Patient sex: F
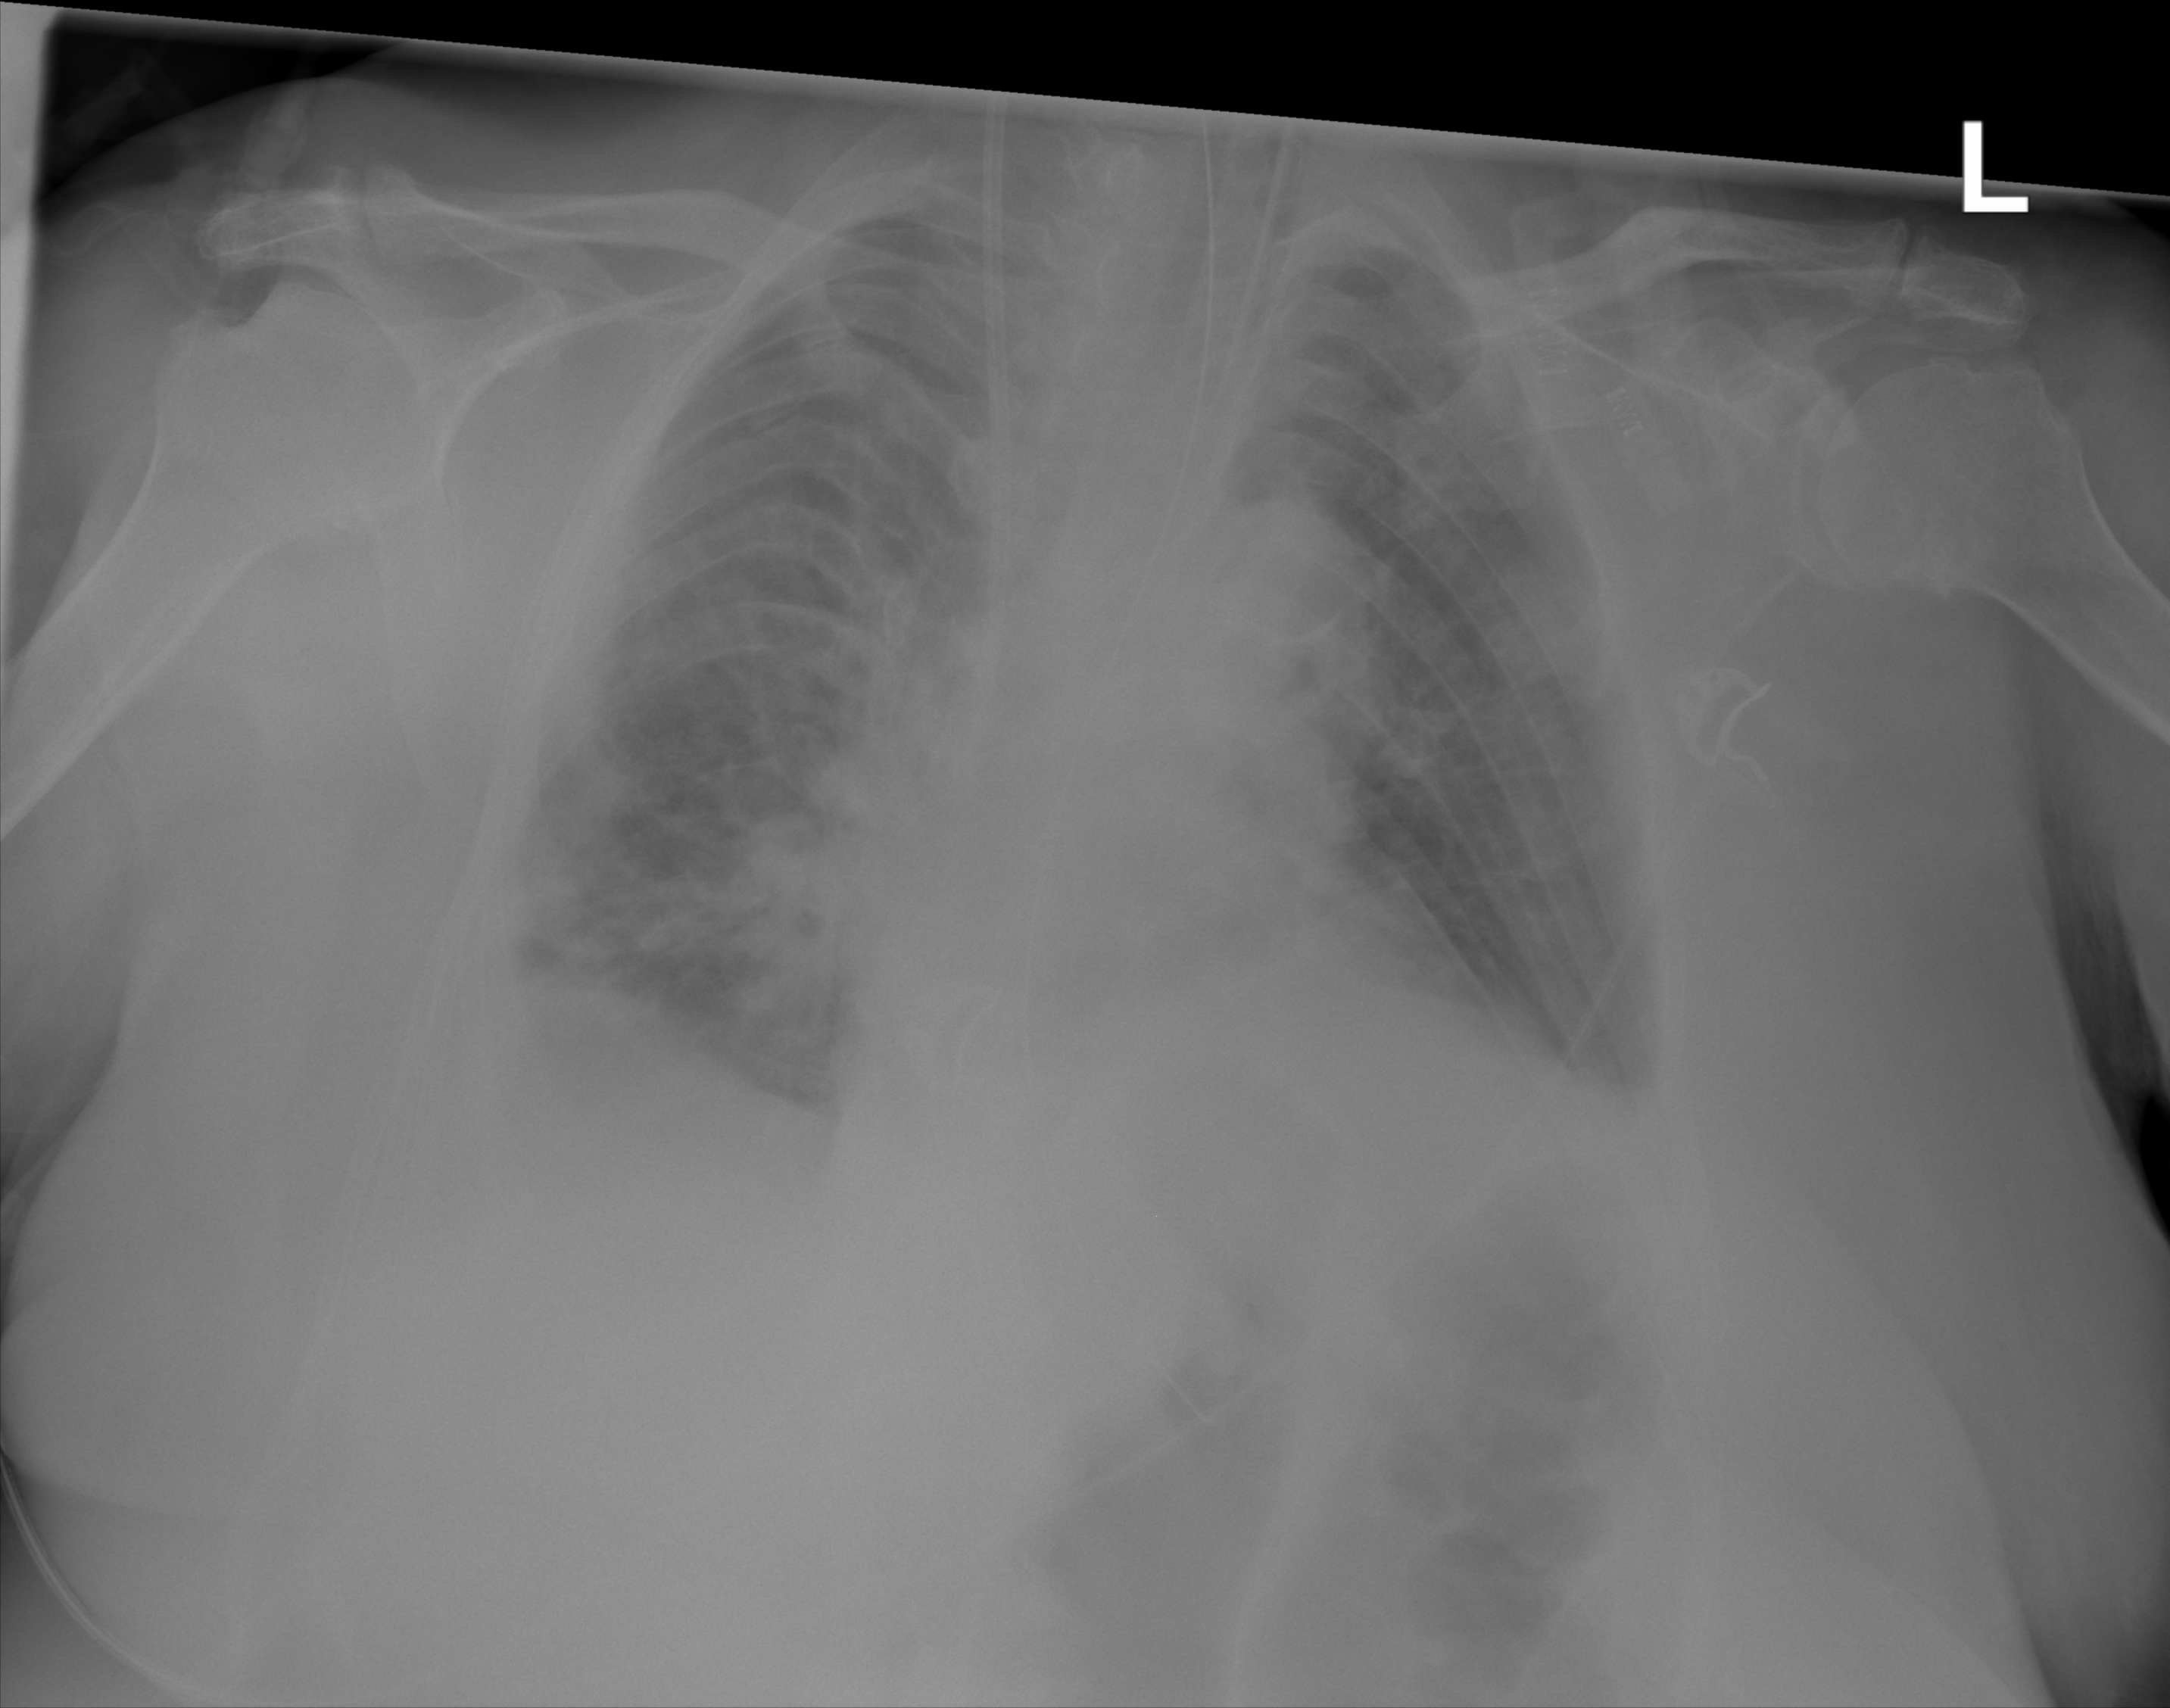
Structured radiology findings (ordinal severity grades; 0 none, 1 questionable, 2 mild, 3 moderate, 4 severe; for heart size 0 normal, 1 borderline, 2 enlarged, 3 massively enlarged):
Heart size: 2
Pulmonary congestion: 0
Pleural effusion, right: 2
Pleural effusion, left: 0
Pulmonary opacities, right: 1
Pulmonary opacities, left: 0
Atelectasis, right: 2
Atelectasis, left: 2